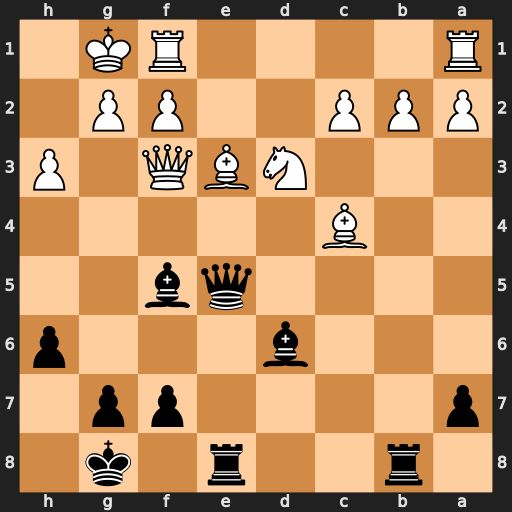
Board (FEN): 1r2r1k1/p4pp1/3b3p/4qb2/2B5/3NBQ1P/PPP2PP1/R4RK1
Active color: b
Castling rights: -
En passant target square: -
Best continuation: Qh2#